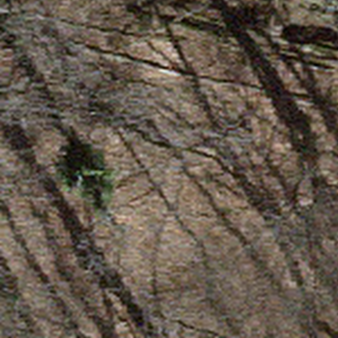
Label: other